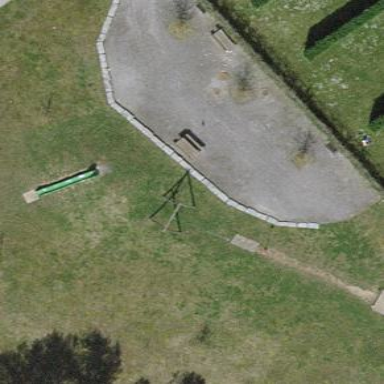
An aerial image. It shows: Park.